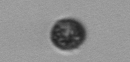
Label: Dinophyceae